Question:
Can anyone please explain why 'NServiceBus' creates the above 'RabbitMQ' Exchanges along with the expected exchanges based on 'Handler' configuration?
Edit: No IEvent / IMessage / object Handler classes defined.
Using DefiningEventAs changes nothing (same exchanges and queues created).
'''
conf.DefiningEventsAs(
t => t.Name.EndsWith("Event") && t.Namespace != null && t.Namespace.EndsWith("Events"))
.DefiningCommandsAs(
t => t.Name.EndsWith("Command") && t.Namespace != null && t.Namespace.EndsWith("Commands"))
.UnicastBus()
.ImpersonateSender(false);
'''
Referenced assemblies:
- - -
We downgraded from a later version (though not the latest, I can't recall which one right now) but nothing changed.
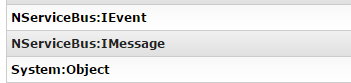
Answer: This behavior is by design, we setup all exchanges including IEvent and Object since there could be subscribers that subscribe to all events using a 'IHandleMessages<IEvent|object>' message handler. There is no way for us to know if there are subscribers that has such handlers so therefor we set those exchanges up by default.
They should cause no harm if not used but if you want to get rid of them you canoverride this behavior by implementing your own routing topology, 'IRoutingTopology' that ignores those types. You would then register with the transport using <URL>